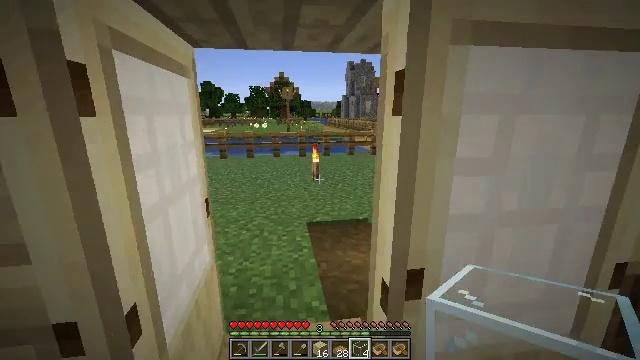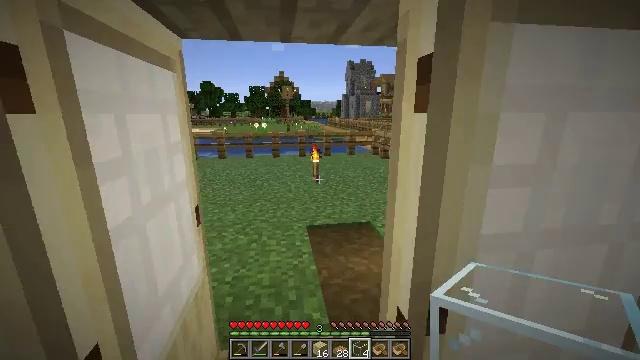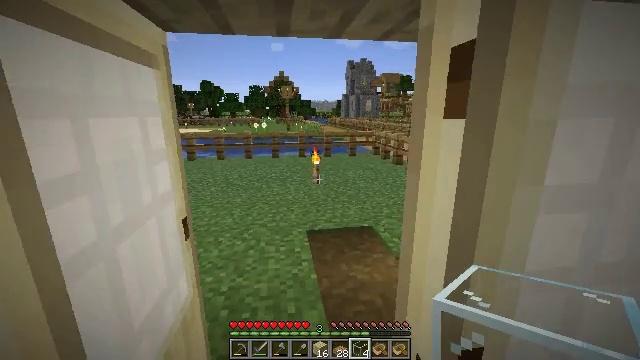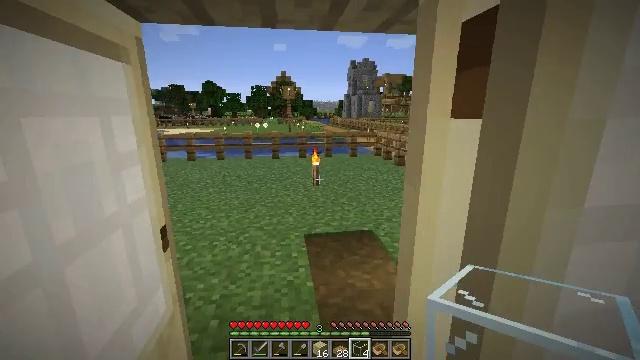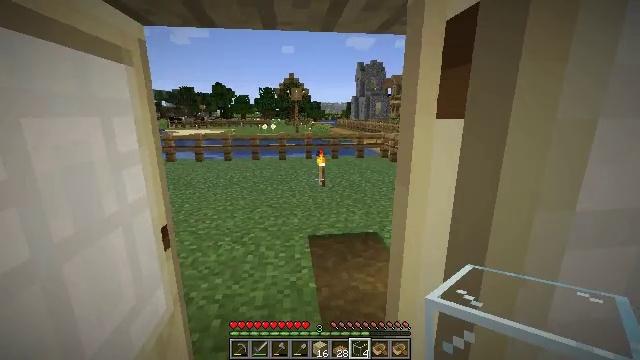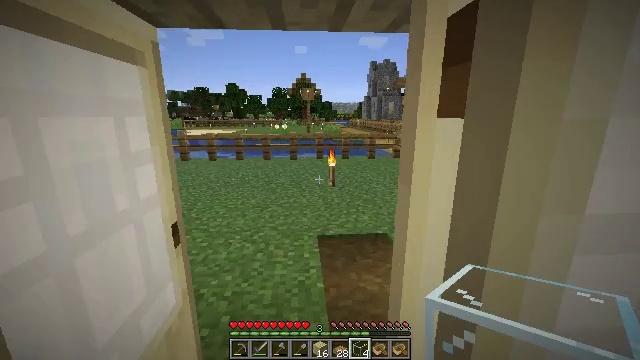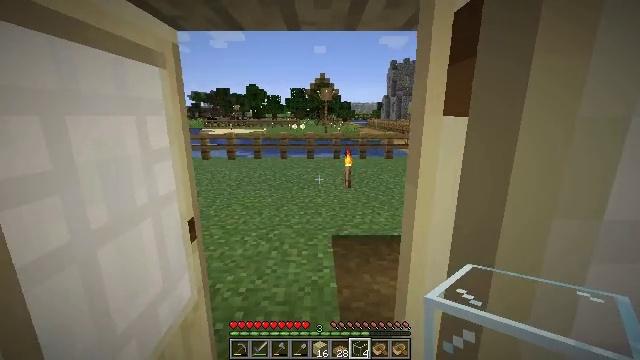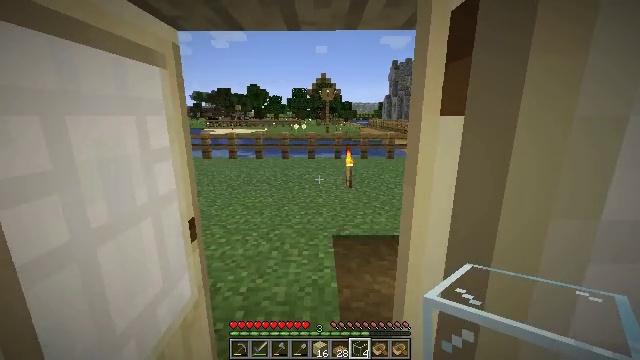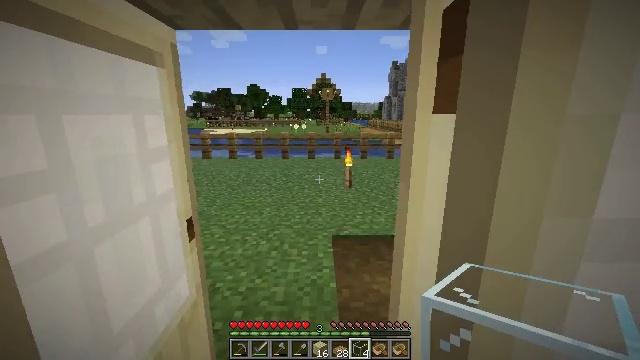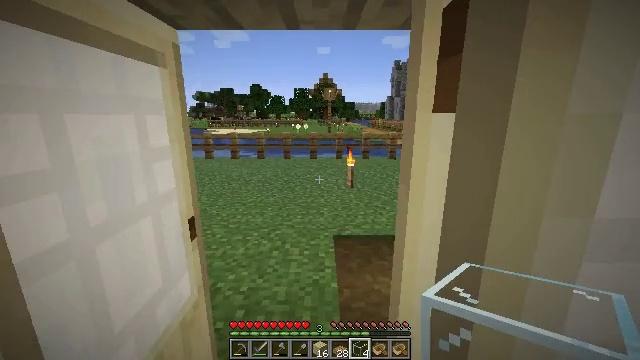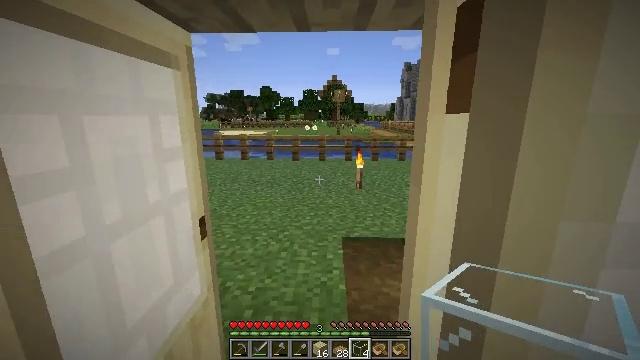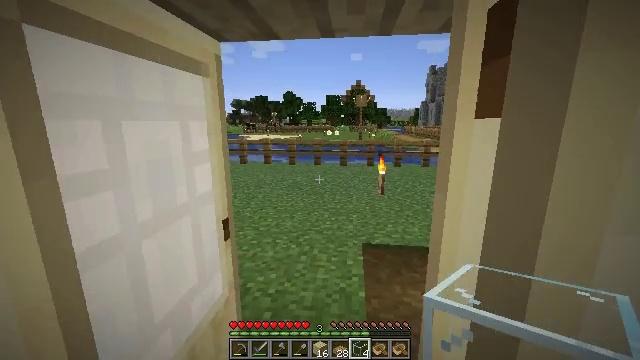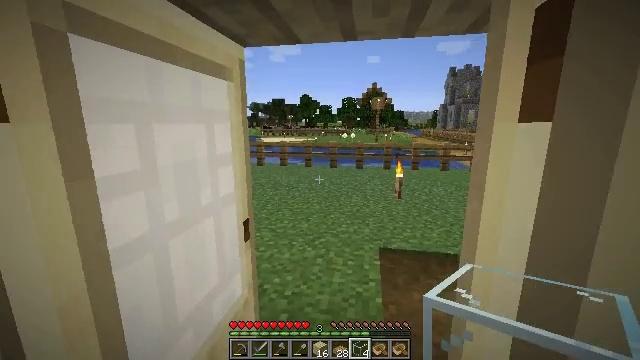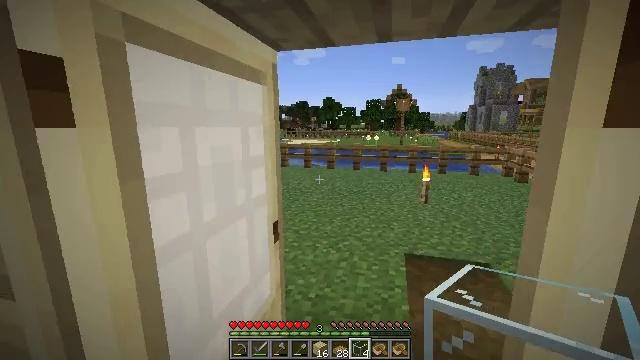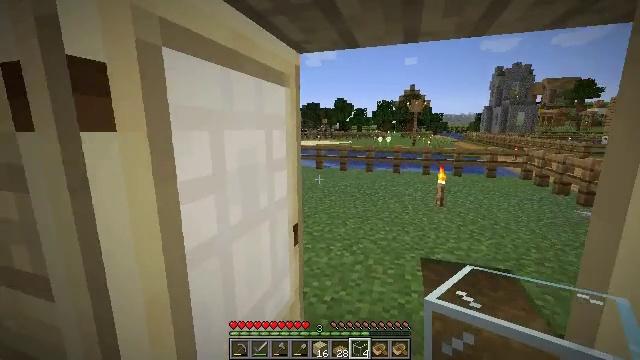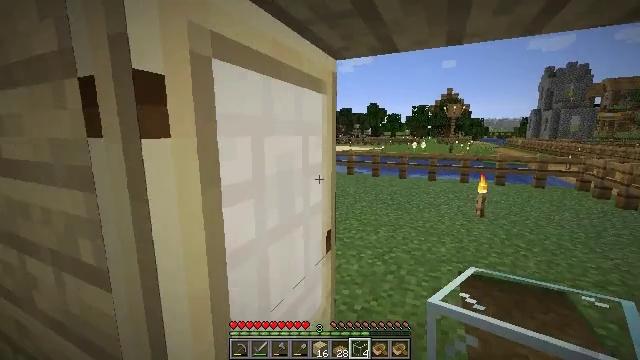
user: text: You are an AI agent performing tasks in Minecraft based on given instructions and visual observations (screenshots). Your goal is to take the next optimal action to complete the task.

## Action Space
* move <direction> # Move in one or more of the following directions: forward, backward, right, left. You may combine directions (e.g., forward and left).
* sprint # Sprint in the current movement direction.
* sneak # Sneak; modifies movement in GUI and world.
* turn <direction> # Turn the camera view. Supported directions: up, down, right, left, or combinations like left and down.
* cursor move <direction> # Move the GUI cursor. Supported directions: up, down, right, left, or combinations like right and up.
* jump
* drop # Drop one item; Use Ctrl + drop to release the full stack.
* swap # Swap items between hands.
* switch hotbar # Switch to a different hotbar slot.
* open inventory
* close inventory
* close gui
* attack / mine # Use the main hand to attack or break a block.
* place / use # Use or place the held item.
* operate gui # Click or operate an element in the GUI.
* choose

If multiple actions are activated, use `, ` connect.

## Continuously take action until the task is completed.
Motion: motion action
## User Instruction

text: Harvest sugar cane from the plant.
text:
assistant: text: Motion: move forward
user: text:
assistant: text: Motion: move forward
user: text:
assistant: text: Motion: move forward
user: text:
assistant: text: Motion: move forward, turn left
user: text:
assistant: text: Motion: move forward, turn left
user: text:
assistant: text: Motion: move forward, turn left
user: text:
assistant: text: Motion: move forward
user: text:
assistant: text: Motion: move forward
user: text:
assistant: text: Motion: move forward
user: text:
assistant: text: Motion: move forward, turn left
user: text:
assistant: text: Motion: move forward, turn left and up
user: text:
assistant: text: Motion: move forward, turn left
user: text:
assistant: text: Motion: move forward, turn left
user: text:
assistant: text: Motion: move forward, turn left
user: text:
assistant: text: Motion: move forward, turn left and up
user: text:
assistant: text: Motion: move forward
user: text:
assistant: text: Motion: move forward
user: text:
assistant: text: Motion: move forward
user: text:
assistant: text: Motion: move forward
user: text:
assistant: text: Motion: move forward
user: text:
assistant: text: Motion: move forward, turn right
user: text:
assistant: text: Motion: move forward, turn right
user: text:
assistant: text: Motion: move forward, turn right
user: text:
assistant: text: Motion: move forward, turn right
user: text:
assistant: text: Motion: move forward, turn right
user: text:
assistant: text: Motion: move forward, turn right
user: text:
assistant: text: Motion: move forward, turn right
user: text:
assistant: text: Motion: move forward, turn right
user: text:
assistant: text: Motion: turn right
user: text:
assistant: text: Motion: turn right